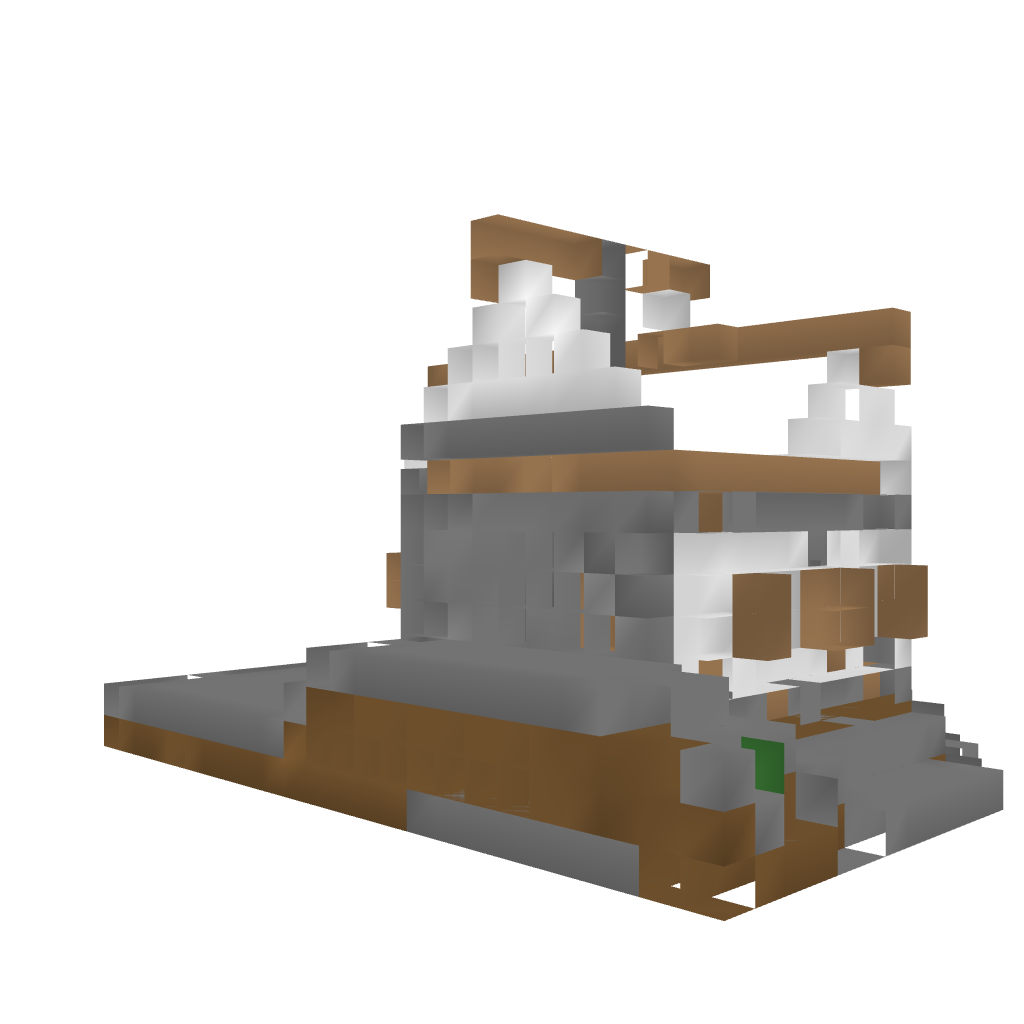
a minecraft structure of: Tudor Style Bakery/Shop bad low quality